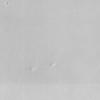
Label: not_dusty